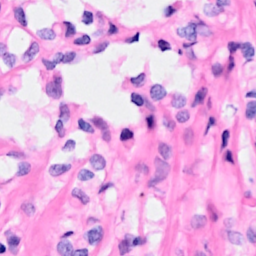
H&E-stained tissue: Breast